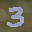
Label: 3